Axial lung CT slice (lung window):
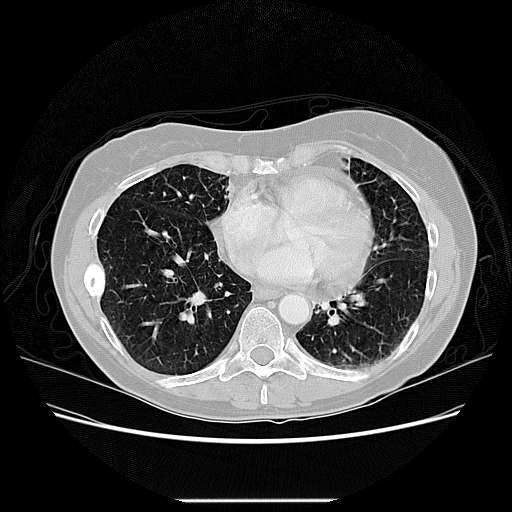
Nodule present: no